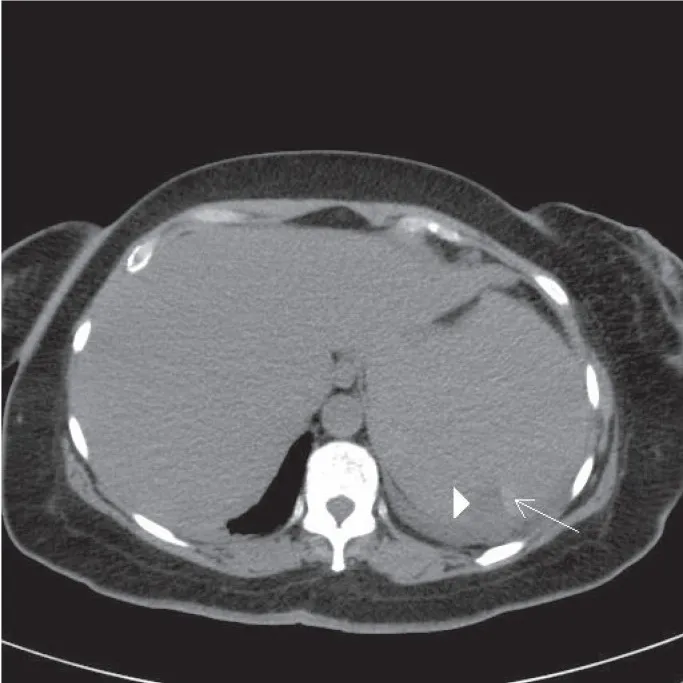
There is a wedge shaped low density area in the posterior spleen (arrowhead) and a hyperdense adjacent area thought to be associated haemorrhagic transformation (long arrow).
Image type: radiology (ct)